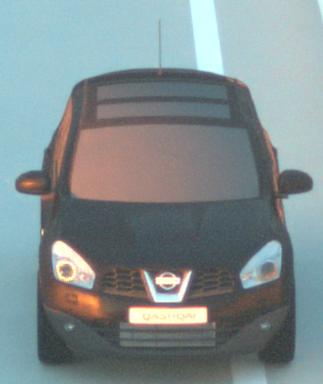
Make: Nissan
Model: Qashqai 1.6
Detailed model: Qashqai (J10)
Model produced from: 2010/03
Model produced until: 2010/08
Doors: 5
Color: black
Road condition: dry road
Daytime: sunrise or sunset
Contrast: medium contrast